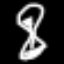
Label: hourglass